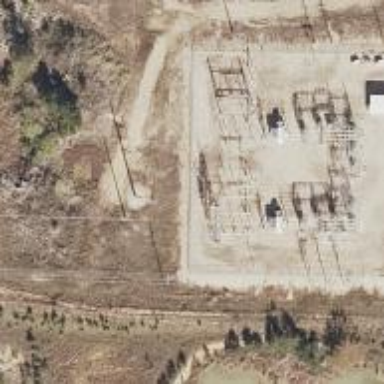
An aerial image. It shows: Power pole.